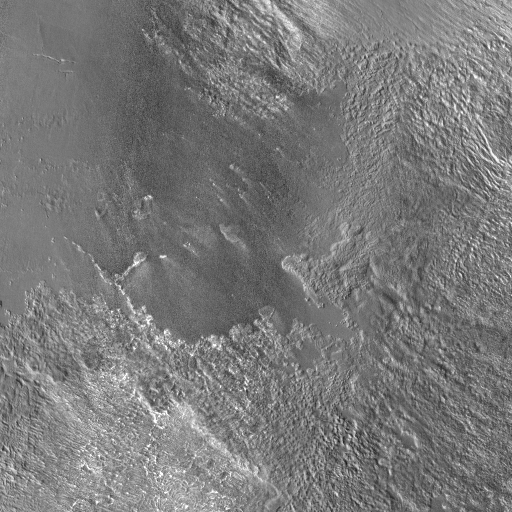
Crater classes present: Background